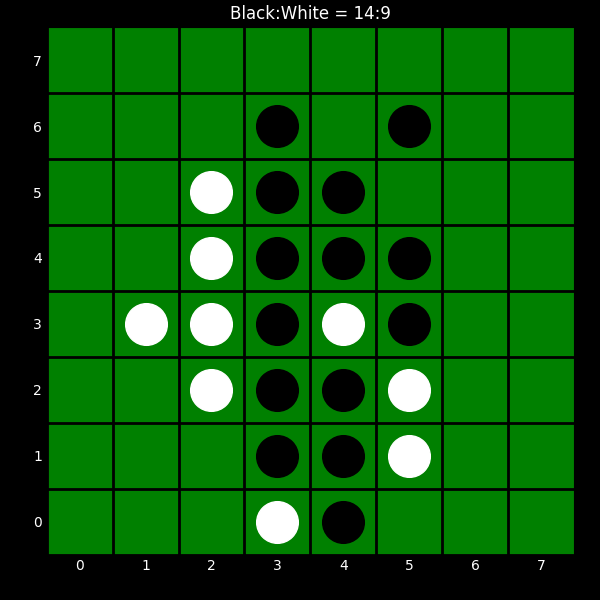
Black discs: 14
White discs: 9